The image is an STFT spectrogram (time versus frequency) of a rolling-element bearing's vibration signal. Classify the bearing condition as one of: normal, inner_race, outer_race, ball.
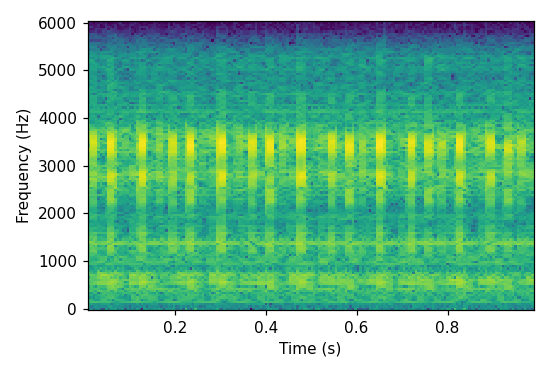
Answer: outer_race